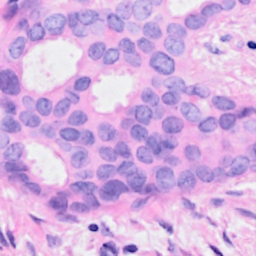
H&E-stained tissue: Breast